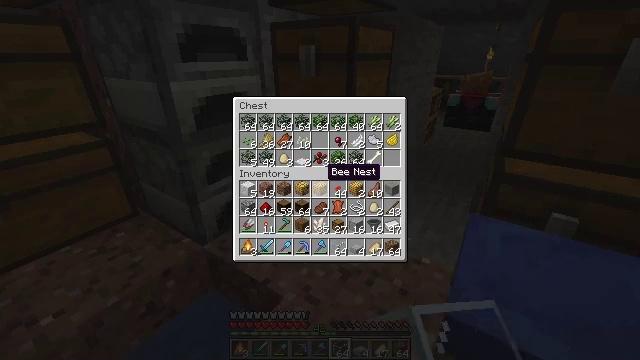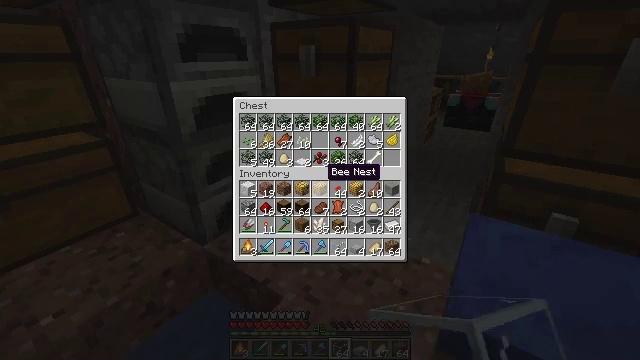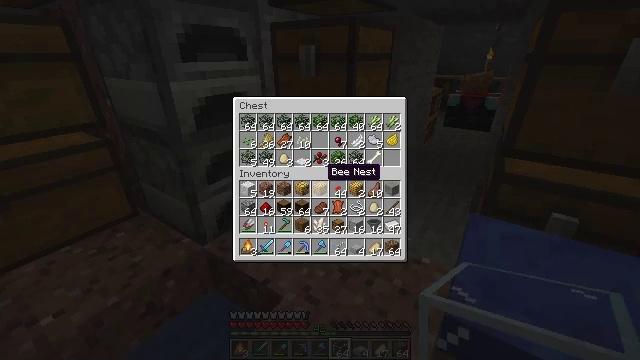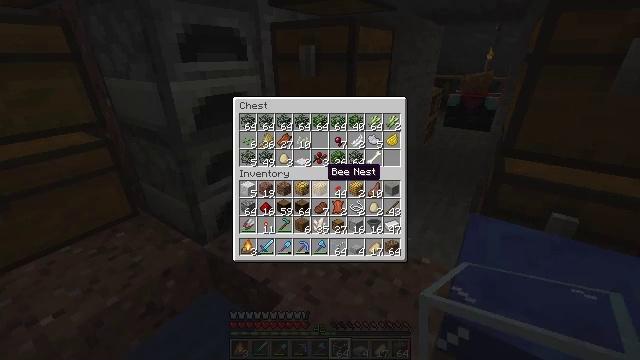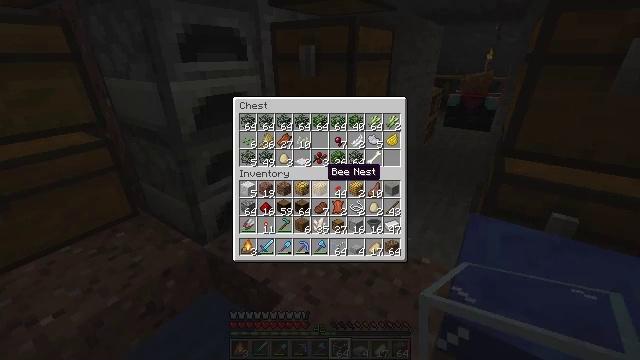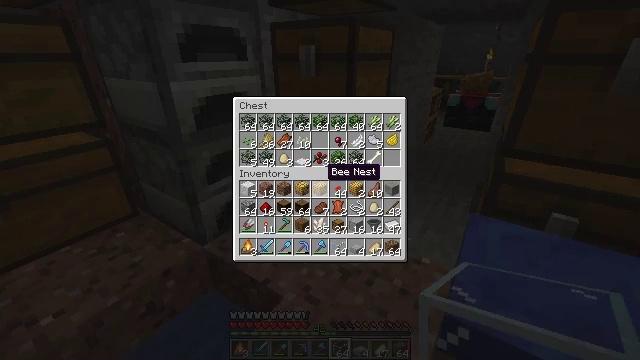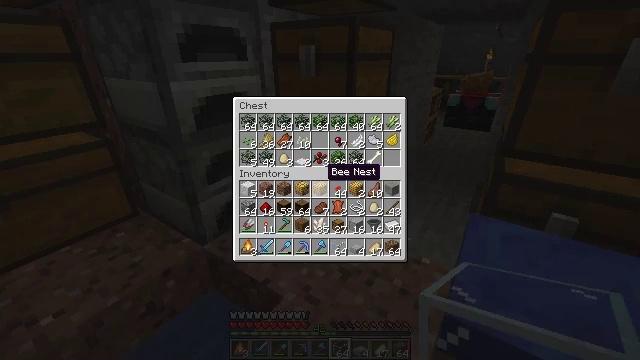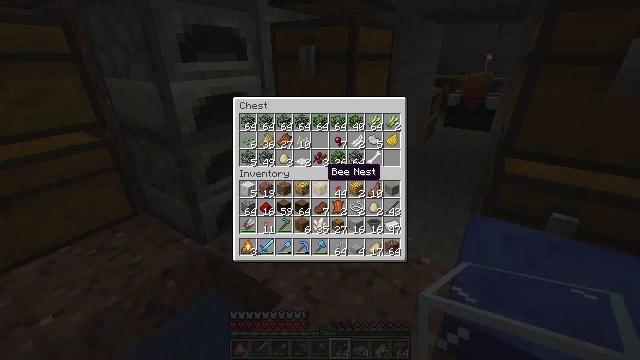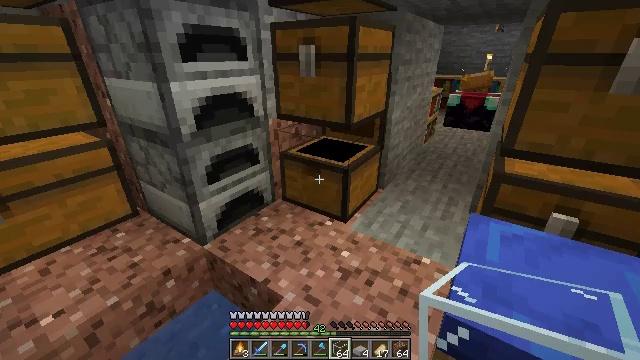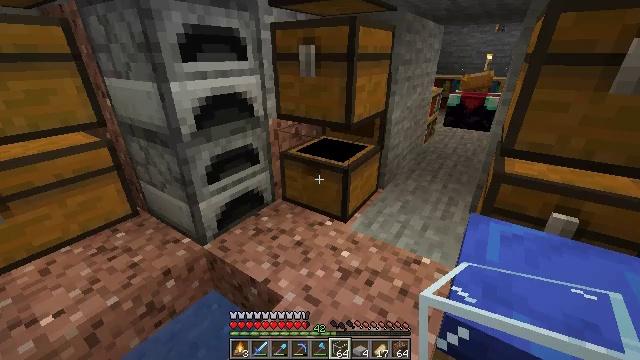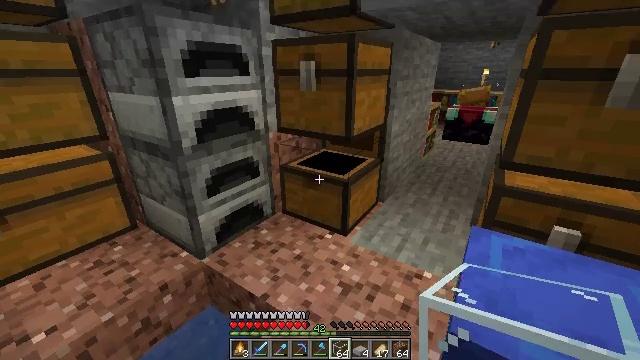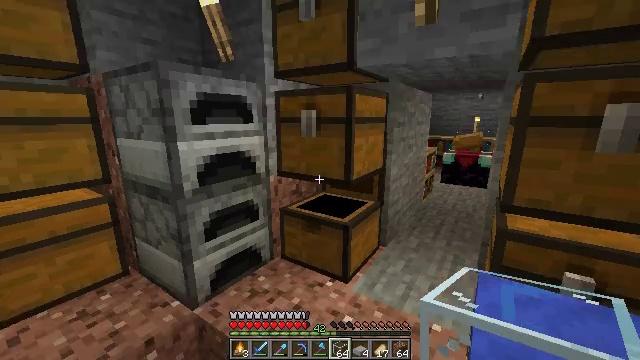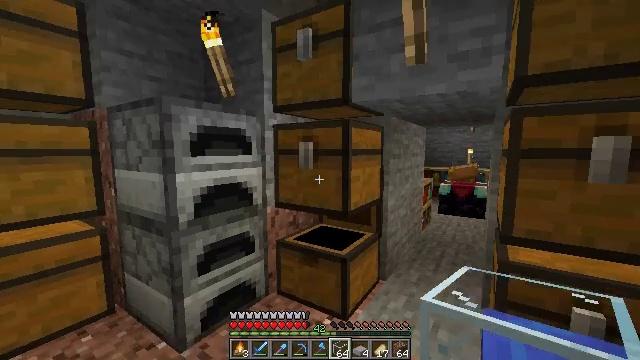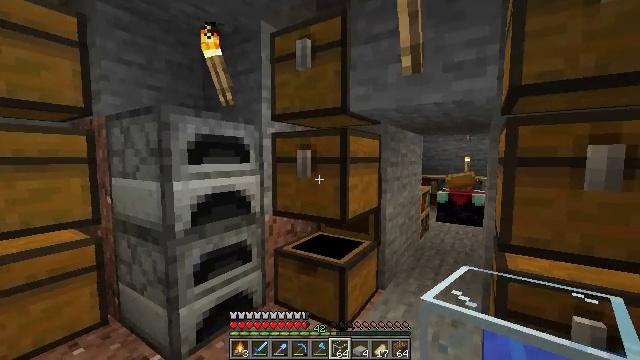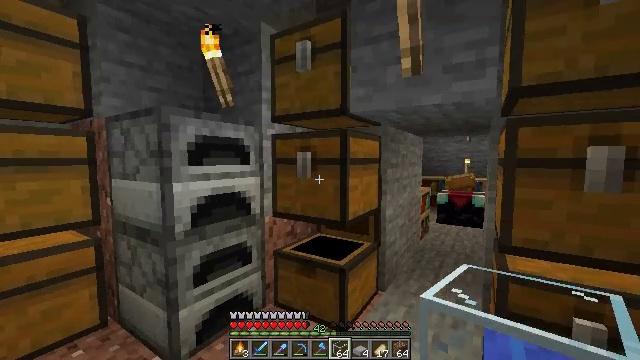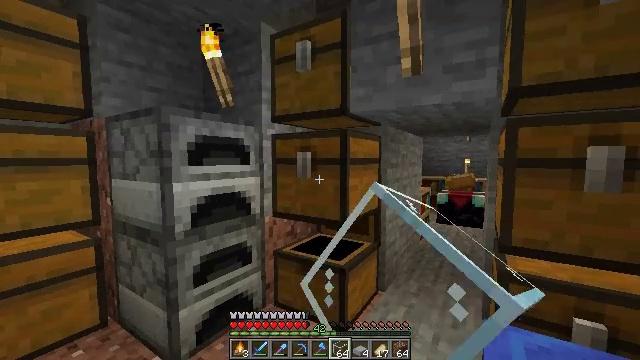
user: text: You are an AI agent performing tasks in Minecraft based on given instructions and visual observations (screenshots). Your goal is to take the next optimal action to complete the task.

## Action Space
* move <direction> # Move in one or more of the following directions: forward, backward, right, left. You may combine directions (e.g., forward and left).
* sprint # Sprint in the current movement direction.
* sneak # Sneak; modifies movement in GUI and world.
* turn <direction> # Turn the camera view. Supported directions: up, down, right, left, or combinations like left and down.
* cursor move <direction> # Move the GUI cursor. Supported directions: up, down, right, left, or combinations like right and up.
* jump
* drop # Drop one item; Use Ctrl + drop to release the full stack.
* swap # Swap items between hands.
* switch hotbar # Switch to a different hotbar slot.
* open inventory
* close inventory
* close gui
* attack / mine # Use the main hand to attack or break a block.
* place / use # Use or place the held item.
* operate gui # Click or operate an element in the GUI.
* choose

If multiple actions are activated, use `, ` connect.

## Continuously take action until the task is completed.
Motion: motion action
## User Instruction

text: Use spruce planks to make a spruce door.
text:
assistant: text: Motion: no_op
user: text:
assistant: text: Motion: no_op
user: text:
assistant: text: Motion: no_op
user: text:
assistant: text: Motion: no_op
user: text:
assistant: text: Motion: no_op
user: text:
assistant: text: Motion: no_op
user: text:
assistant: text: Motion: no_op
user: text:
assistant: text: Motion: no_op
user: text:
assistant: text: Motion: close gui
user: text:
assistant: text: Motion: turn up
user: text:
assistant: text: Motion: turn up
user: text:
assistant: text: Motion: turn up
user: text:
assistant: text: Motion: turn up
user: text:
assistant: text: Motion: use / place
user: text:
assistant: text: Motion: use / place
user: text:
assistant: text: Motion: use / place
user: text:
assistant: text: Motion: use / place
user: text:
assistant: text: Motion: no_op
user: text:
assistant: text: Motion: open gui
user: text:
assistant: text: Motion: no_op
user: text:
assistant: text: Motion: no_op
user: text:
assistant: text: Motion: no_op
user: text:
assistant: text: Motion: no_op
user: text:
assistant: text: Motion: no_op
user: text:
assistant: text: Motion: no_op
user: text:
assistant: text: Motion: no_op
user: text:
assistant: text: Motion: no_op
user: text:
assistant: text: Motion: no_op
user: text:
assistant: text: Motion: no_op
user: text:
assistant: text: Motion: no_op